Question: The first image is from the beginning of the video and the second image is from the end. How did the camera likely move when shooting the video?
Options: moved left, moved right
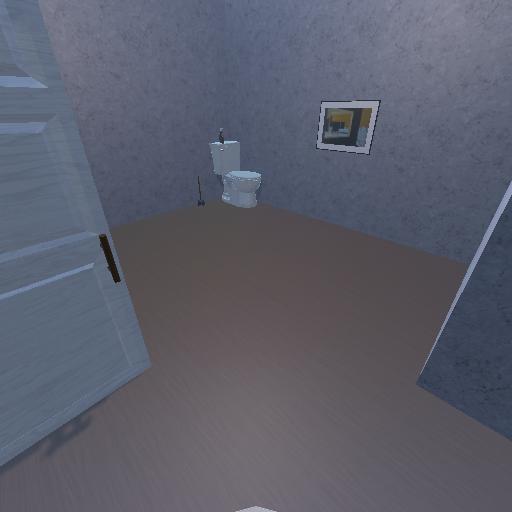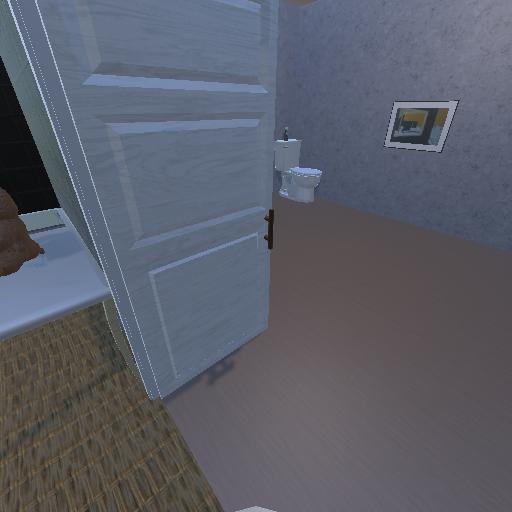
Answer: moved left